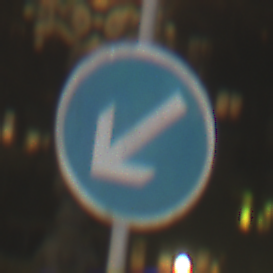
Verkehrszeichen: VorgeschriebeneVorbeifahrtLinks
Umgebung: Outdoor, Urban
Tageszeit: Night
Wetter: Clear
Licht: Artificial
Jahreszeit: NotSpecified
Kontrast: HighContrast